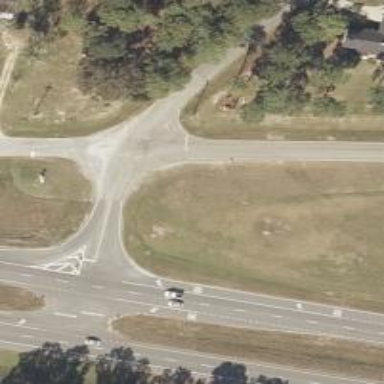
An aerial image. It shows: Road with stop sign.